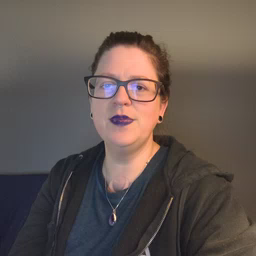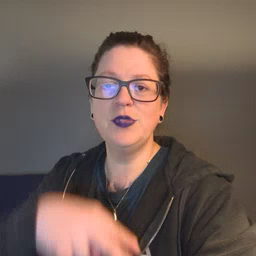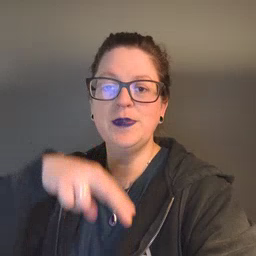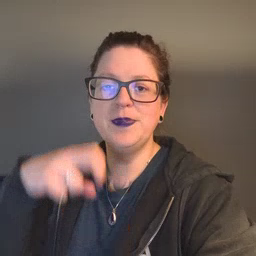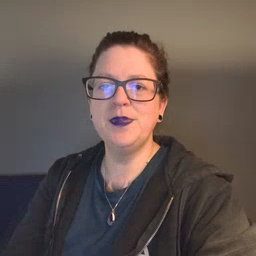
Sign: jump